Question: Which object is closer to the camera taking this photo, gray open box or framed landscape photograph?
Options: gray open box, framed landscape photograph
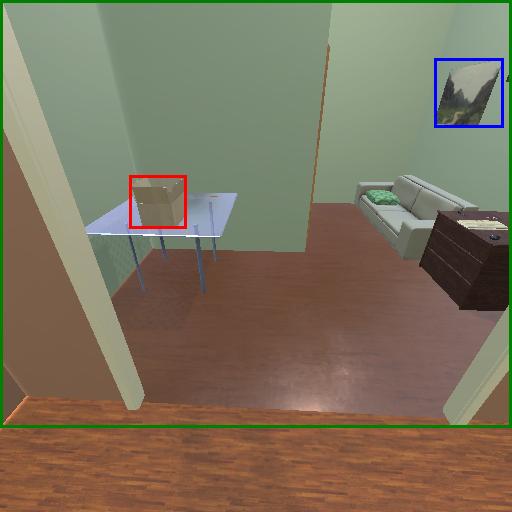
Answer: gray open box